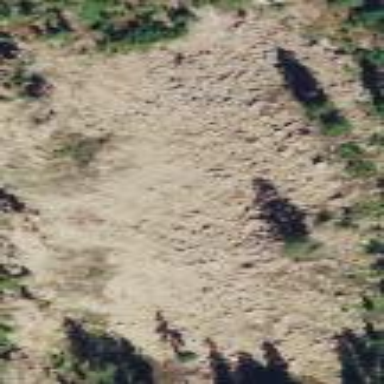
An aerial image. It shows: Natural scree.